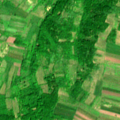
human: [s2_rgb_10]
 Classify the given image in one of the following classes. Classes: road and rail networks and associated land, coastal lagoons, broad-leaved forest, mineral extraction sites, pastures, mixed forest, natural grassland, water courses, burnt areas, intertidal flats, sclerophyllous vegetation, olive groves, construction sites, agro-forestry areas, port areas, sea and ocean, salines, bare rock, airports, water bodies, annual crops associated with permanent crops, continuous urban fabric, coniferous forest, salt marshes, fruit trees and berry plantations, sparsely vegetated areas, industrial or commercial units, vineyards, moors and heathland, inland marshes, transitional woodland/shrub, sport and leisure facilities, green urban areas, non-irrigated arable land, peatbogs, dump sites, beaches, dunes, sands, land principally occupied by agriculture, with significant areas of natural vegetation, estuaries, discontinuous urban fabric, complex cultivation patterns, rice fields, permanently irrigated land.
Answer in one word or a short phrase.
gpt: non-irrigated arable land, complex cultivation patterns, broad-leaved forest, transitional woodland/shrub